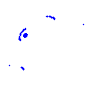
Particle: pion